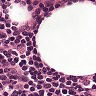
Metastatic tissue present: no